Field crop: maize
Growth stage: 2
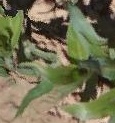
Species: maize